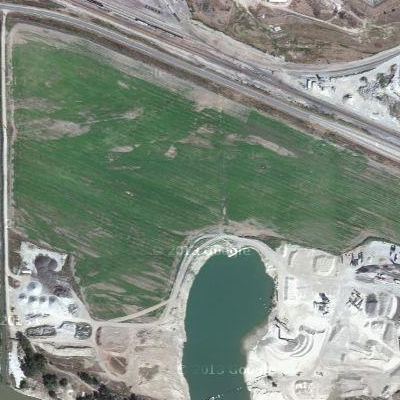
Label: Grass